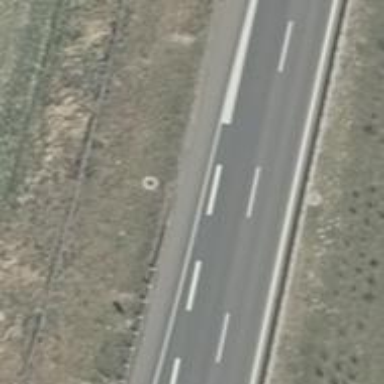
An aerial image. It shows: Asphalt motorway.